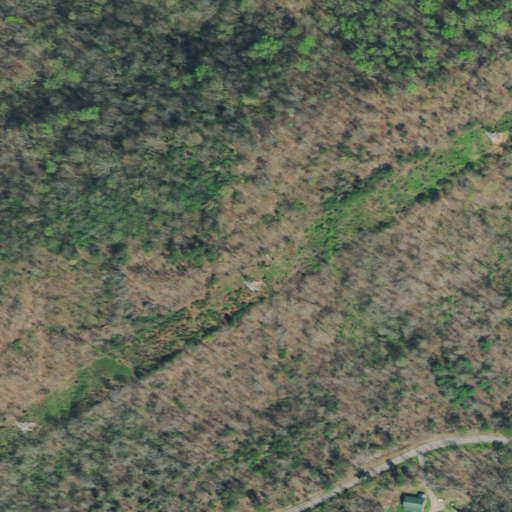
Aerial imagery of mountain in Tennessee named Church Hill containing deciduous forest, open development, pasture, evergreen forest, and grassland